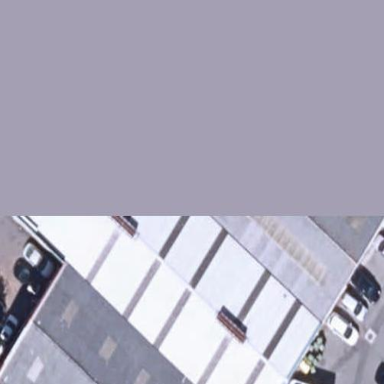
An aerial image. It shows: Industrial building.